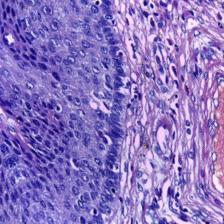
Diagnosis: Normal